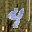
Label: 4